Field crop: maize
Growth stage: 1
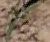
Species: atriplex